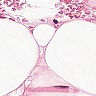
Metastatic tissue present: no